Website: crate-barrel
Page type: receipt
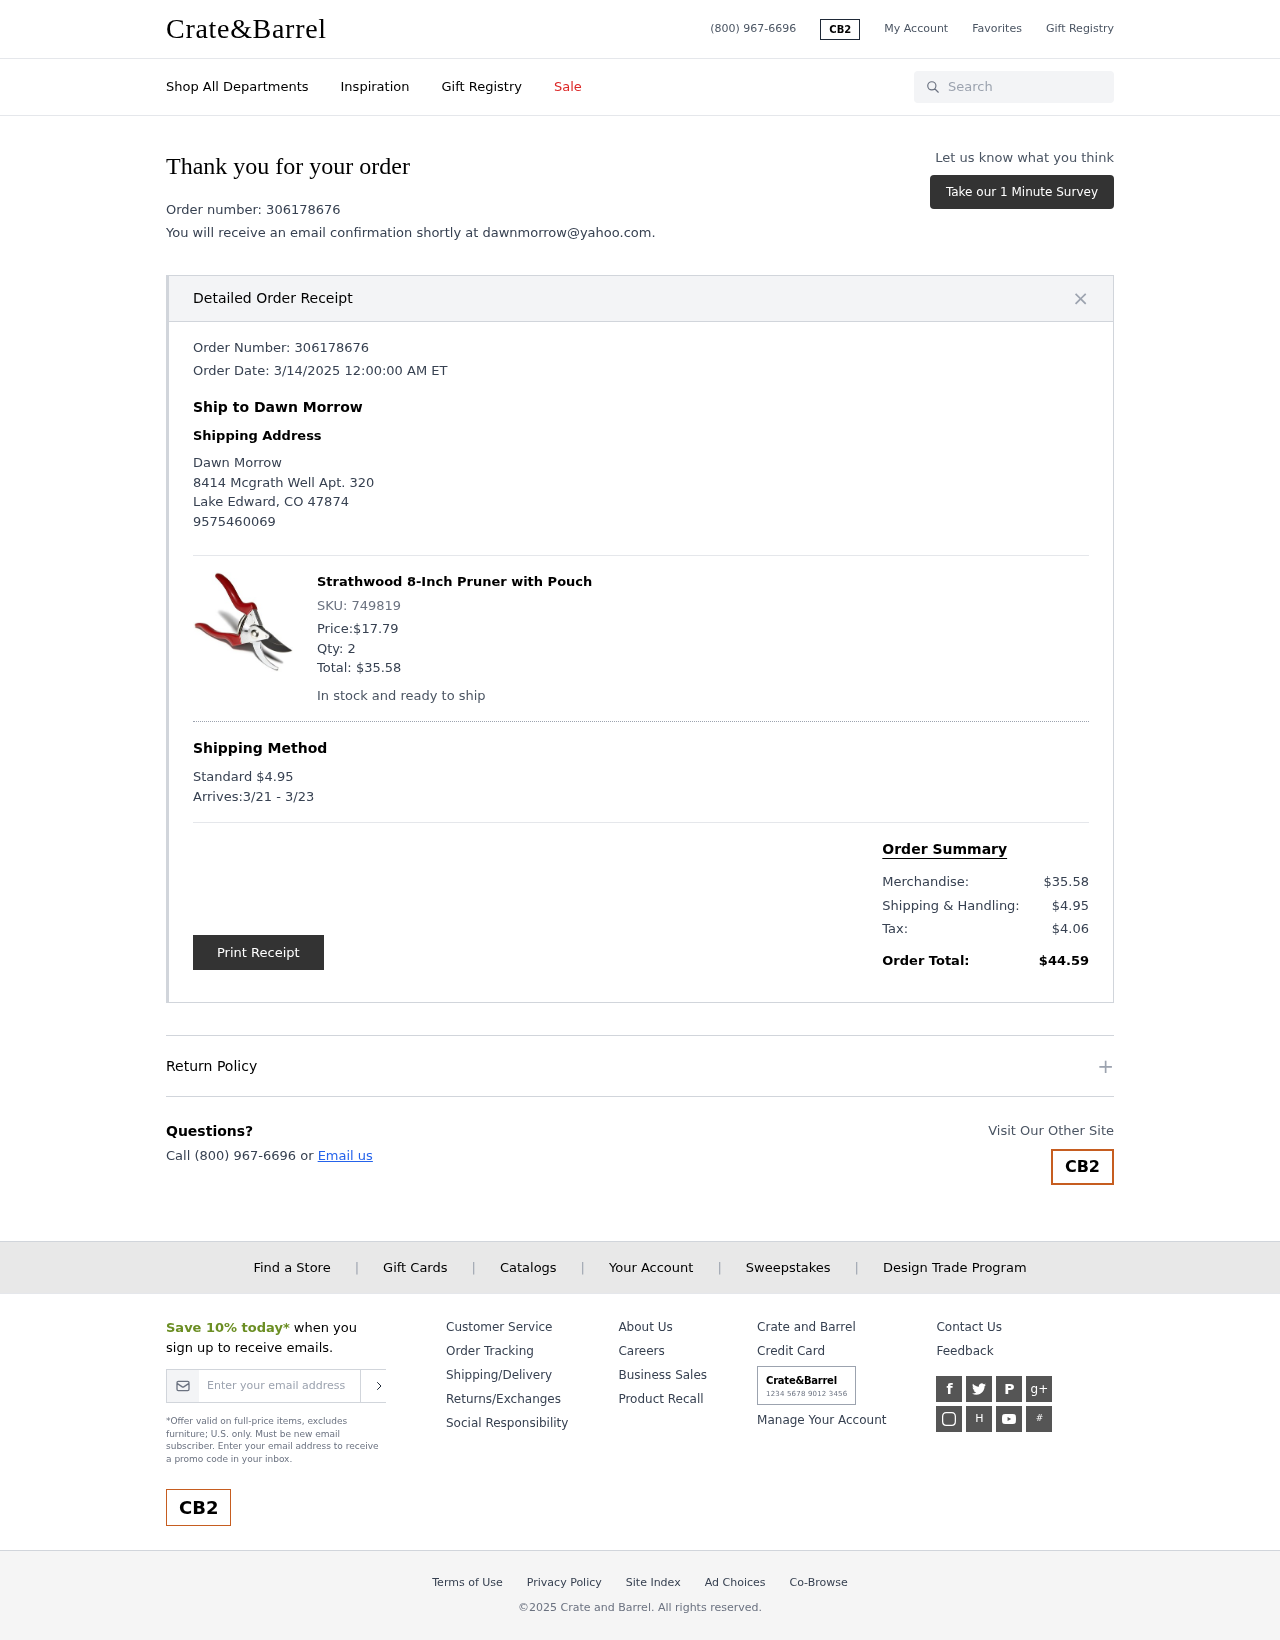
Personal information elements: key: PII_CITY
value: Lake Edward
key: PII_EMAIL
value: dawnmorrow@yahoo.com
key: PII_FULLNAME
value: Dawn Morrow
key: PII_PHONE
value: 9575460069
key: PII_POSTCODE
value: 47874
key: PII_STATE_ABBR
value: CO
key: PII_STREET
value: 8414 Mcgrath Well Apt. 320
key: PII_FULLNAME2
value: Dawn Morrow
Product elements: key: PRODUCT1_NAME
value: Strathwood 8-Inch Pruner with Pouch
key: PRODUCT1_PRICE
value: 17.79
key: PRODUCT1_QUANTITY
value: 2
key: PRODUCT1_SKU
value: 749819
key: PRODUCT1_TOTAL
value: $35.58
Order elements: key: ORDER_ID
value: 306178676
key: ORDER_DATE
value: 3/14/2025 12:00:00 AM ET
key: ORDER_SHIPPING_COST
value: $4.95
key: ORDER_DELIVERY_DATE
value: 3/21 - 3/23
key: ORDER_SUBTOTAL
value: $35.58
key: ORDER_SHIPPING_COST2
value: $4.95
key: ORDER_TAX
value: $4.06
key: ORDER_TOTAL
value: $44.59
Search elements: key: HEADER_SEARCH
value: Search